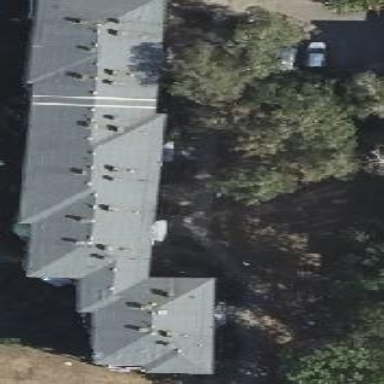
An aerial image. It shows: Apartment building with hipped roof.